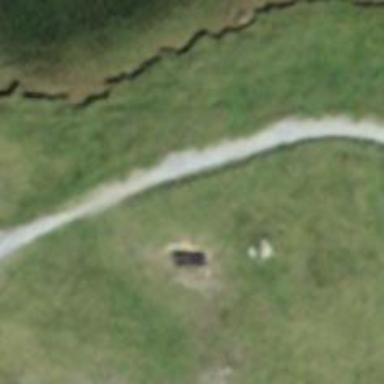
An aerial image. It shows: Bench.